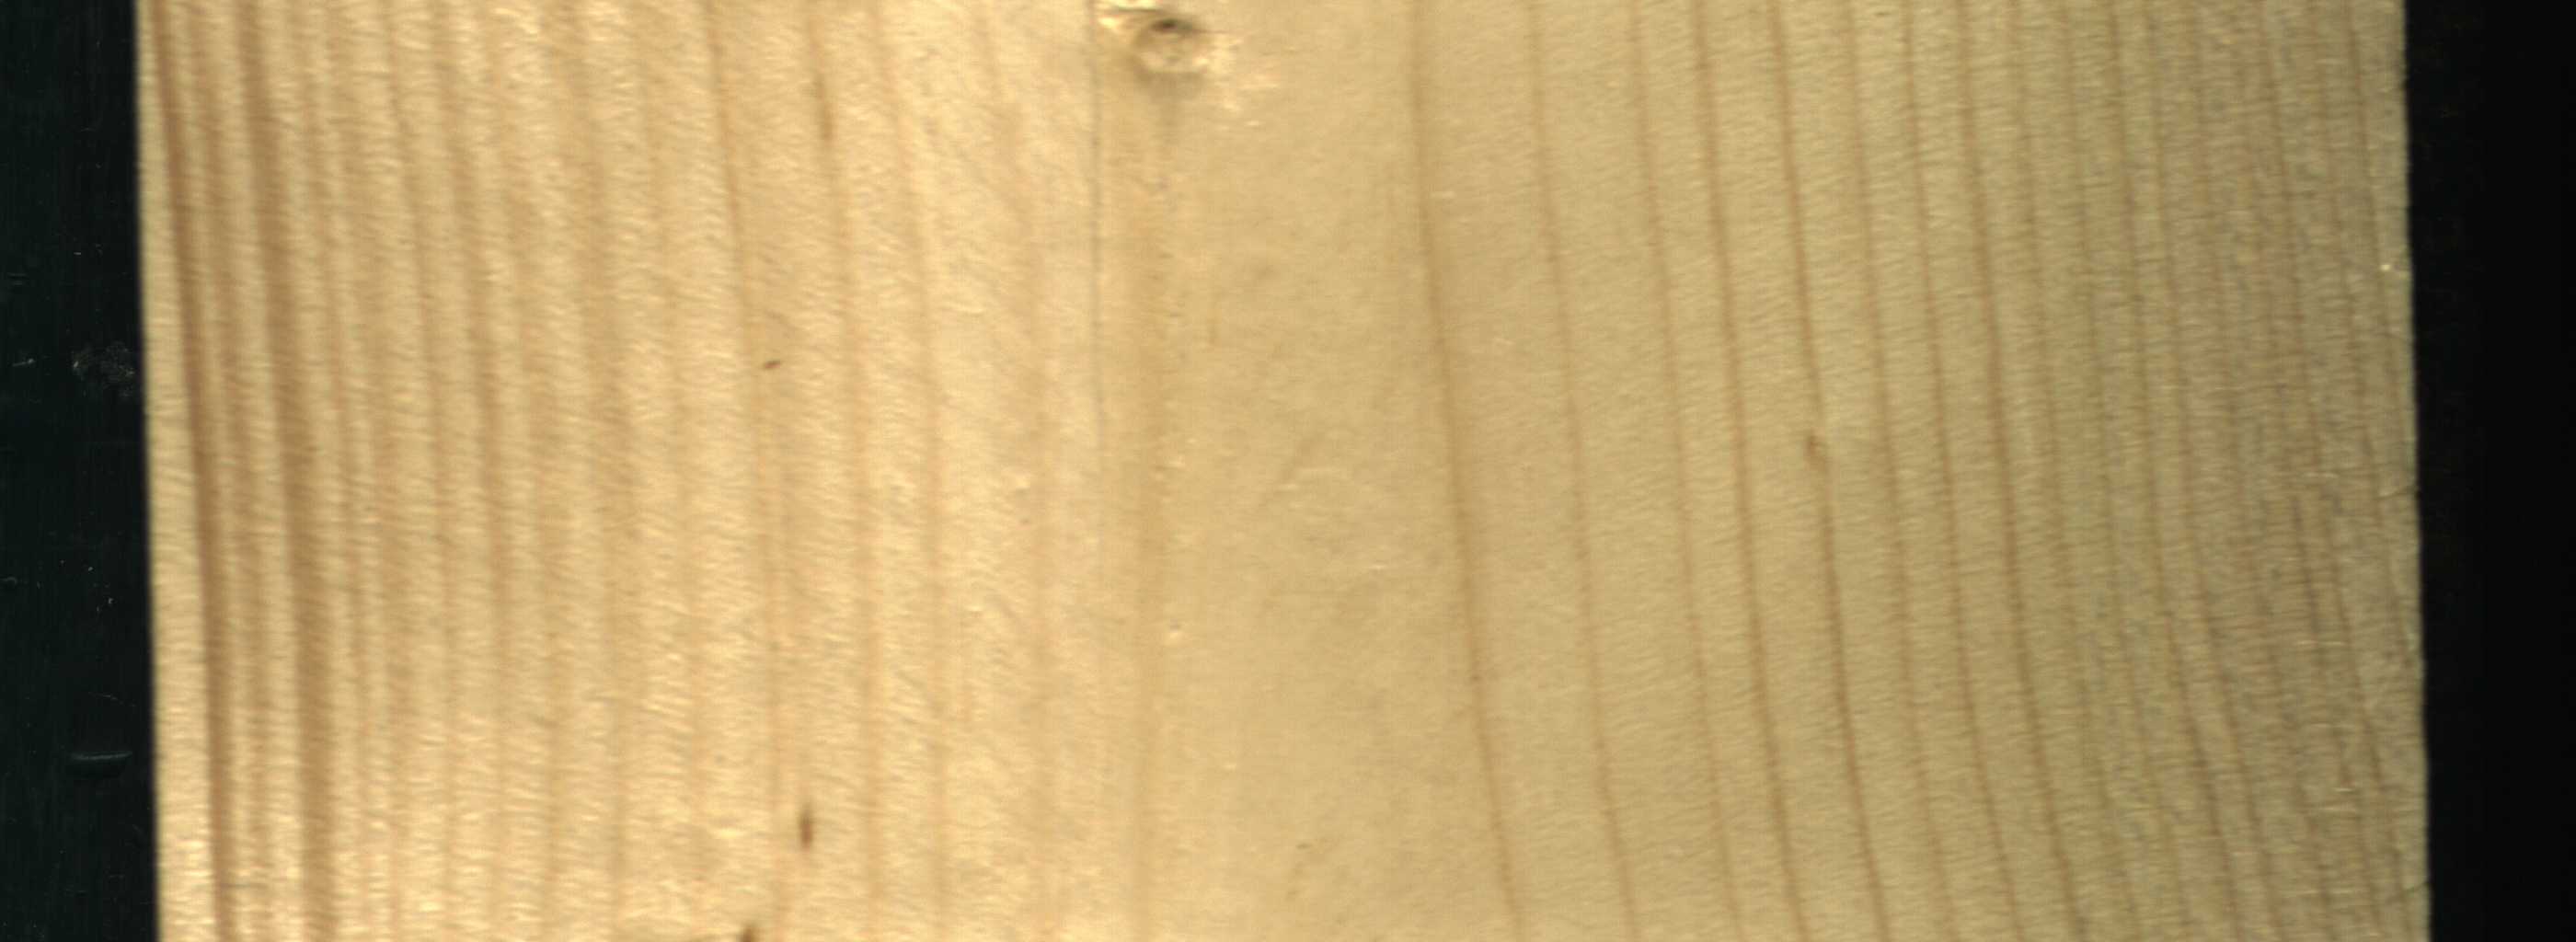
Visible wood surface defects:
Live_Knot